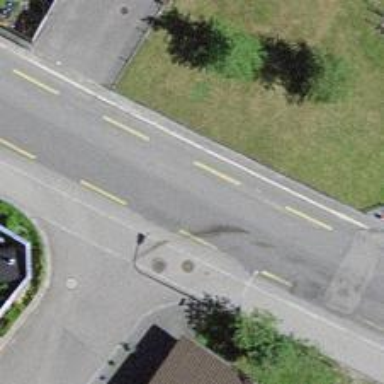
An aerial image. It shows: Residential road with designated cycle lane.